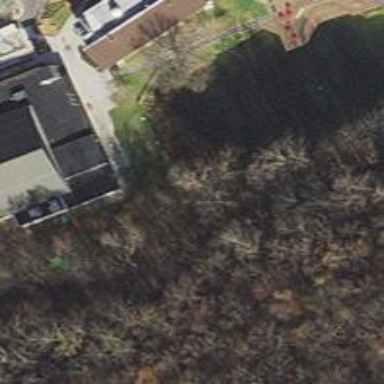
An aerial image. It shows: Path leading to bridge.